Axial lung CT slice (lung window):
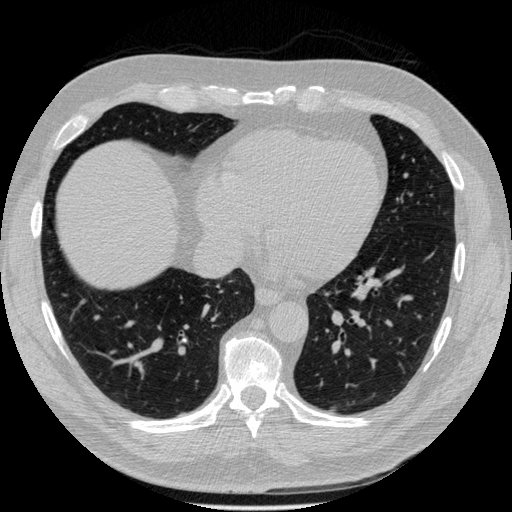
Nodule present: yes
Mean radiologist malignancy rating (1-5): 2